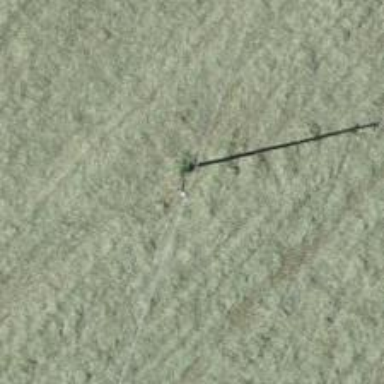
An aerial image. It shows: Power pole.